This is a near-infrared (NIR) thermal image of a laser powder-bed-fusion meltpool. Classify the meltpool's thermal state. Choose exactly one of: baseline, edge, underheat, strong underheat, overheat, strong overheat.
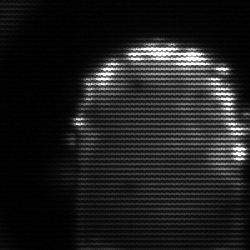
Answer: baseline